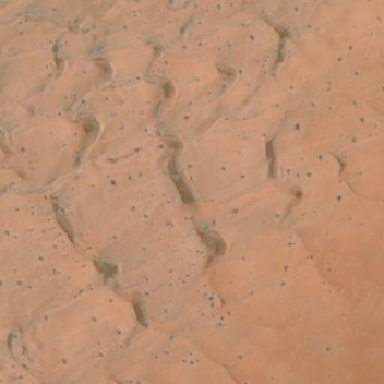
Layered desert has small holes .